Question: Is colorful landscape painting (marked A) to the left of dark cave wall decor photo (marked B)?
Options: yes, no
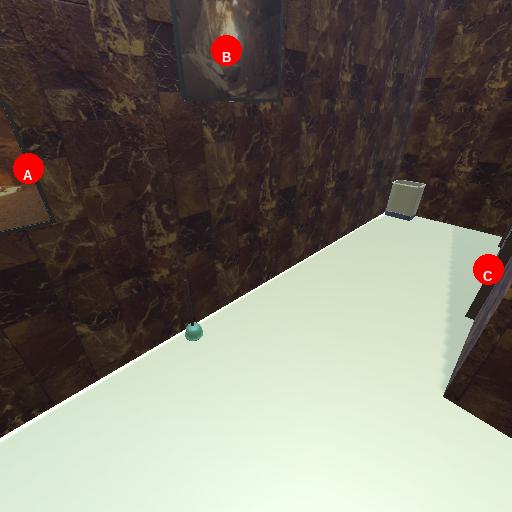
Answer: yes